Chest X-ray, AP view. Patient: 38 years old, sex M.
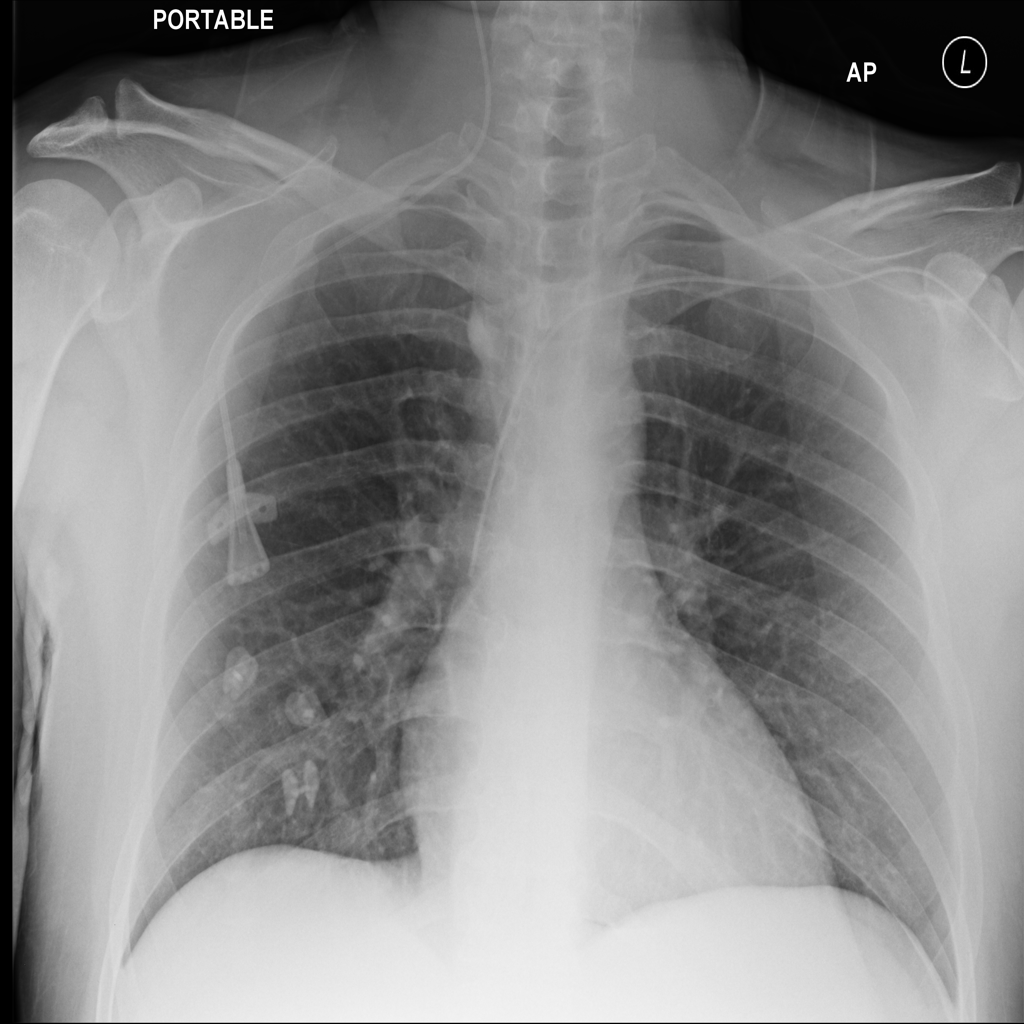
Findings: No Finding